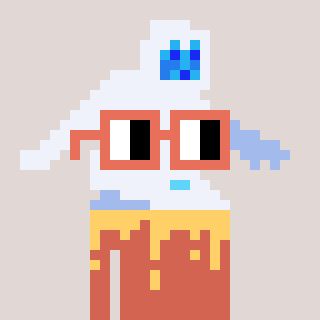
a pixel art character with square orange glasses, a yeti-shaped head and a peachy-colored body on a warm background